Field crop: maize
Growth stage: 1
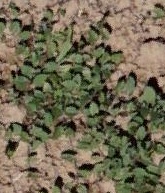
Species: convolvulus